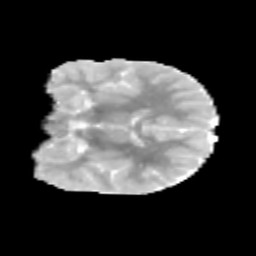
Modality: MD
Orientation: coronal
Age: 9
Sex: female
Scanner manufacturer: siemens
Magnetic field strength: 3 T
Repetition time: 3.8 s
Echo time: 0.07 s